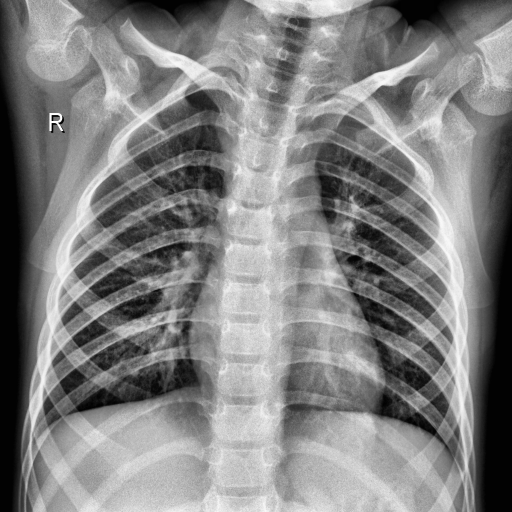
Finding: NORMAL